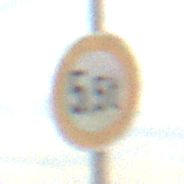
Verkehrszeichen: TatsaechlicheMasse
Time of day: SunriseSunset
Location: Outdoor (RoadRail)
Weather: PartlyCloudy
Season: NotSpecified
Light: Natural